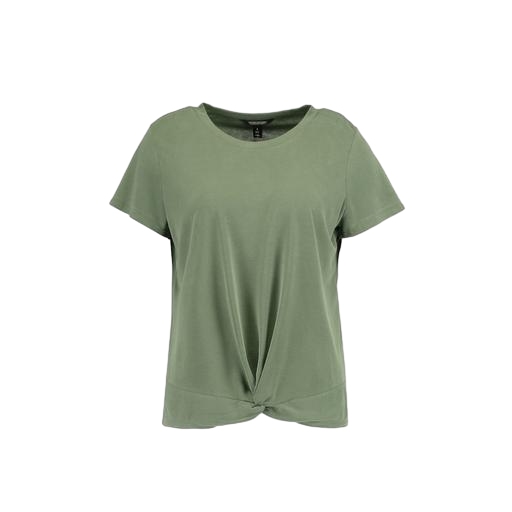
green knot front tee, short-sleeve top only macy, t-shirt twist graphic, white background